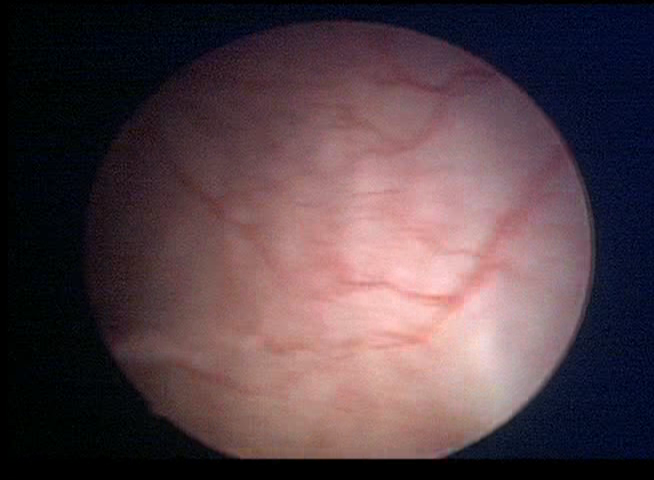
Modality: WLC
Class: Normal mucosa
Bladder cancer association: No